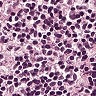
Metastatic tissue present: no